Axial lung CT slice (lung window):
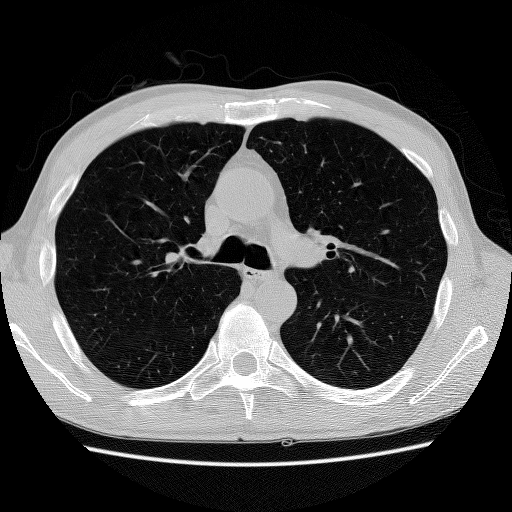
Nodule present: no